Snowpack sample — Rabbit Ears Pass, Jackson County, Colorado, USA (12/17/25, 1:08 PM MST)
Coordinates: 40.387, -106.625
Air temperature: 34 °F
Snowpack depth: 46 cm
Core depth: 30 cm
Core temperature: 24.8 °F
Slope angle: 6°, slope face: 165°
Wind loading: medium
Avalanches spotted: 0
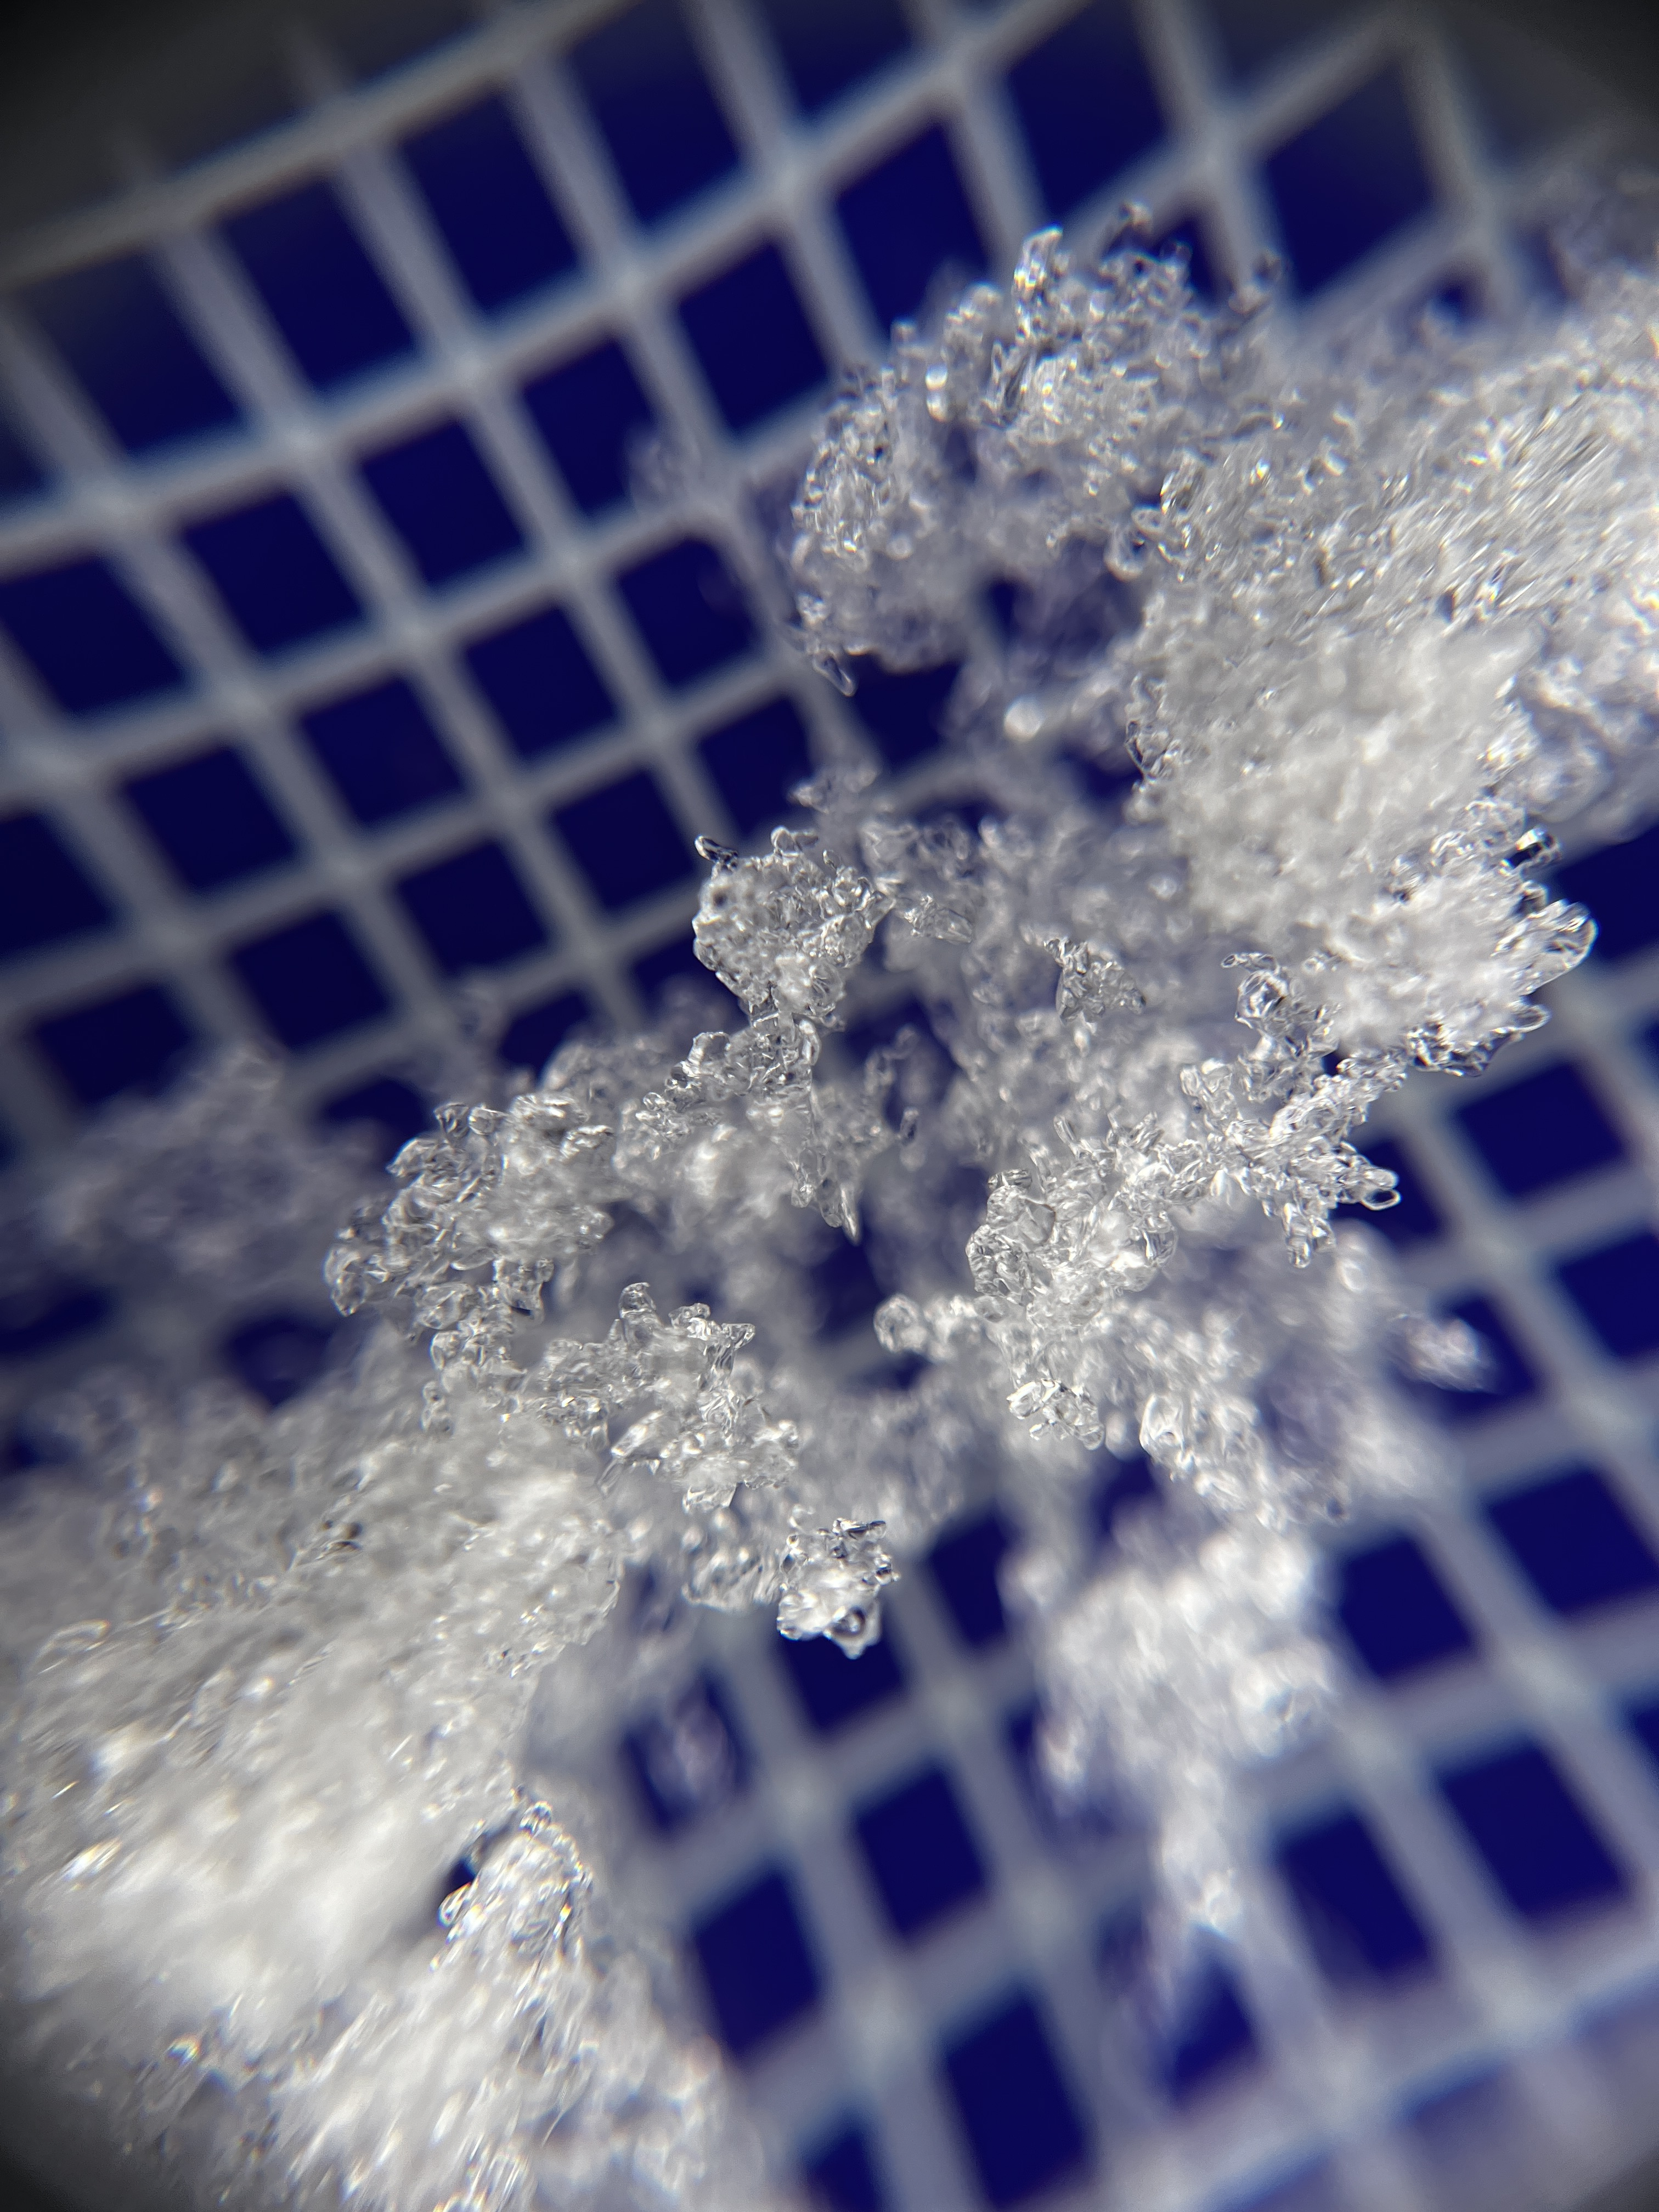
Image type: magnified_profile
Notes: No avalanches spotted nearby, although collected in a meadowy area with minimal risk on this face of the pass.